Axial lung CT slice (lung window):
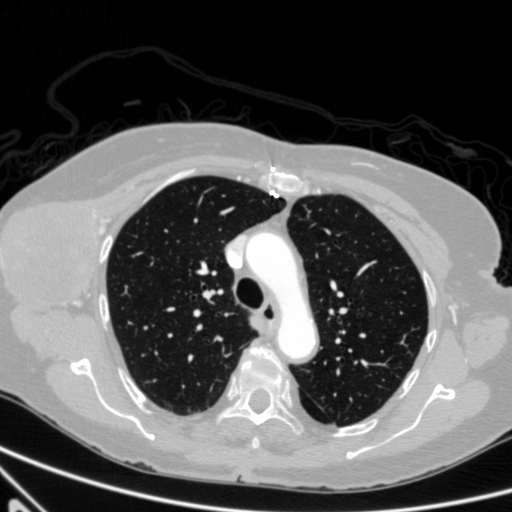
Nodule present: no